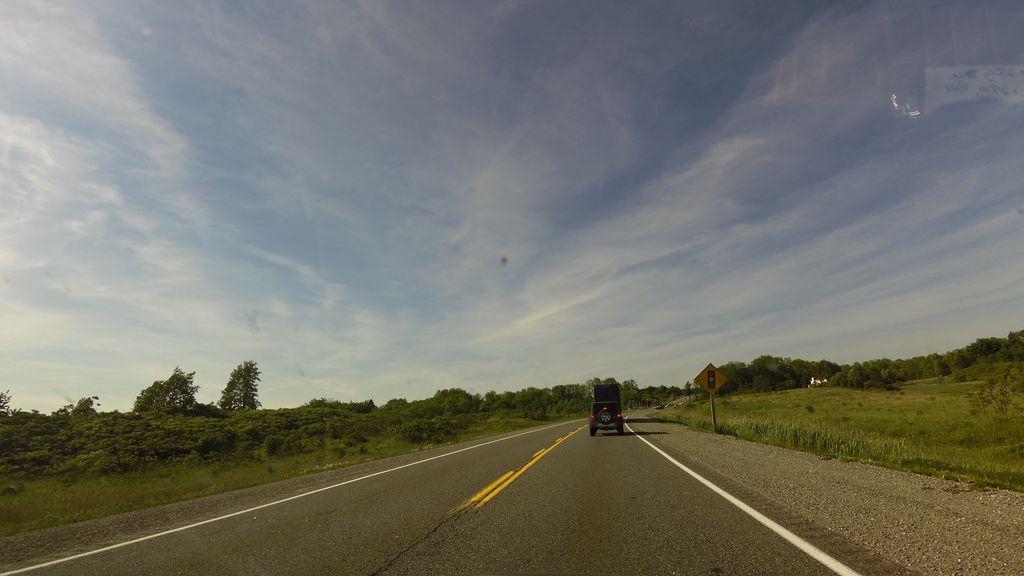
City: hamilton